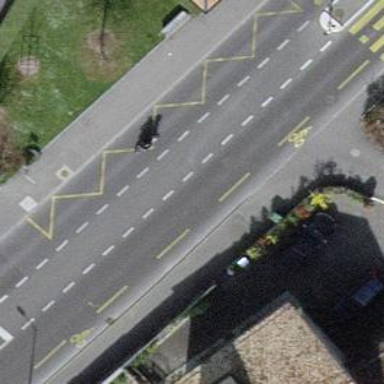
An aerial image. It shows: Bus stop equipped with public transport stop position.